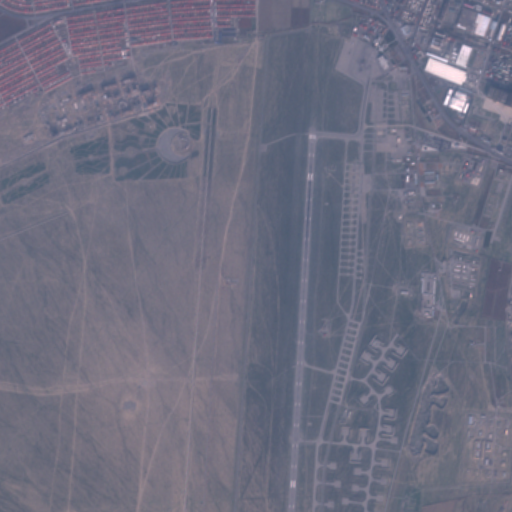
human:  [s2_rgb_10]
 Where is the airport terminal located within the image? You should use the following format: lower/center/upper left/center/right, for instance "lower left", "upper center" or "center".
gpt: The airport terminal is located in the upper right of the image.
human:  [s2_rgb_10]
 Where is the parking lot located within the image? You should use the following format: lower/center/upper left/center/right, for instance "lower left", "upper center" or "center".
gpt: The parking lot is located in the upper right of the image.
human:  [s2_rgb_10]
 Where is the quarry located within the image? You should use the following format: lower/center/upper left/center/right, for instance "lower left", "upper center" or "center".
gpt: There is no quarry in the image.